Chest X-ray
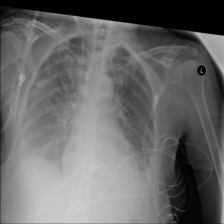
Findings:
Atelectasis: negative
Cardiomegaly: negative
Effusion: negative
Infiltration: negative
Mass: negative
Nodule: negative
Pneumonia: negative
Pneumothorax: negative
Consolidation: negative
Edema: positive
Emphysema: negative
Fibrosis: negative
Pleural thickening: negative
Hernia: negative